Brain MRI, modality: ceT1
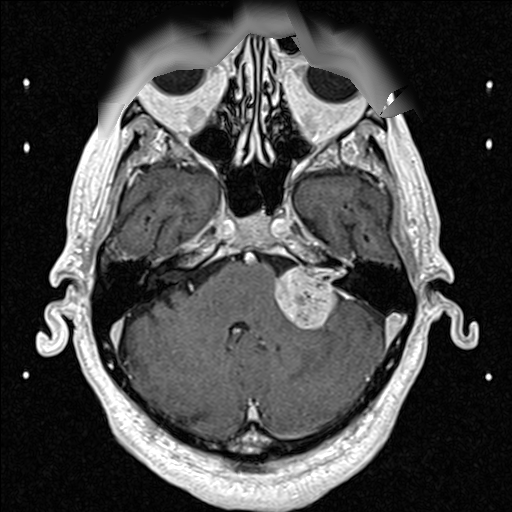